Field crop: tomato
Growth stage: 1
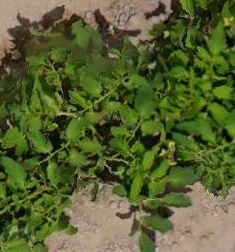
Species: tomato